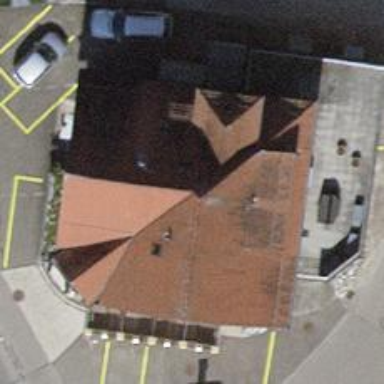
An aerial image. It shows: Restaurant.